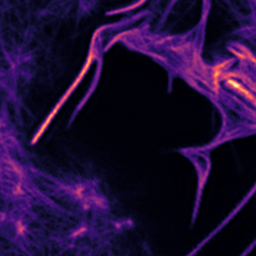
Label: Super-resolution F-actin image